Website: lowes
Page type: delivery-shipping
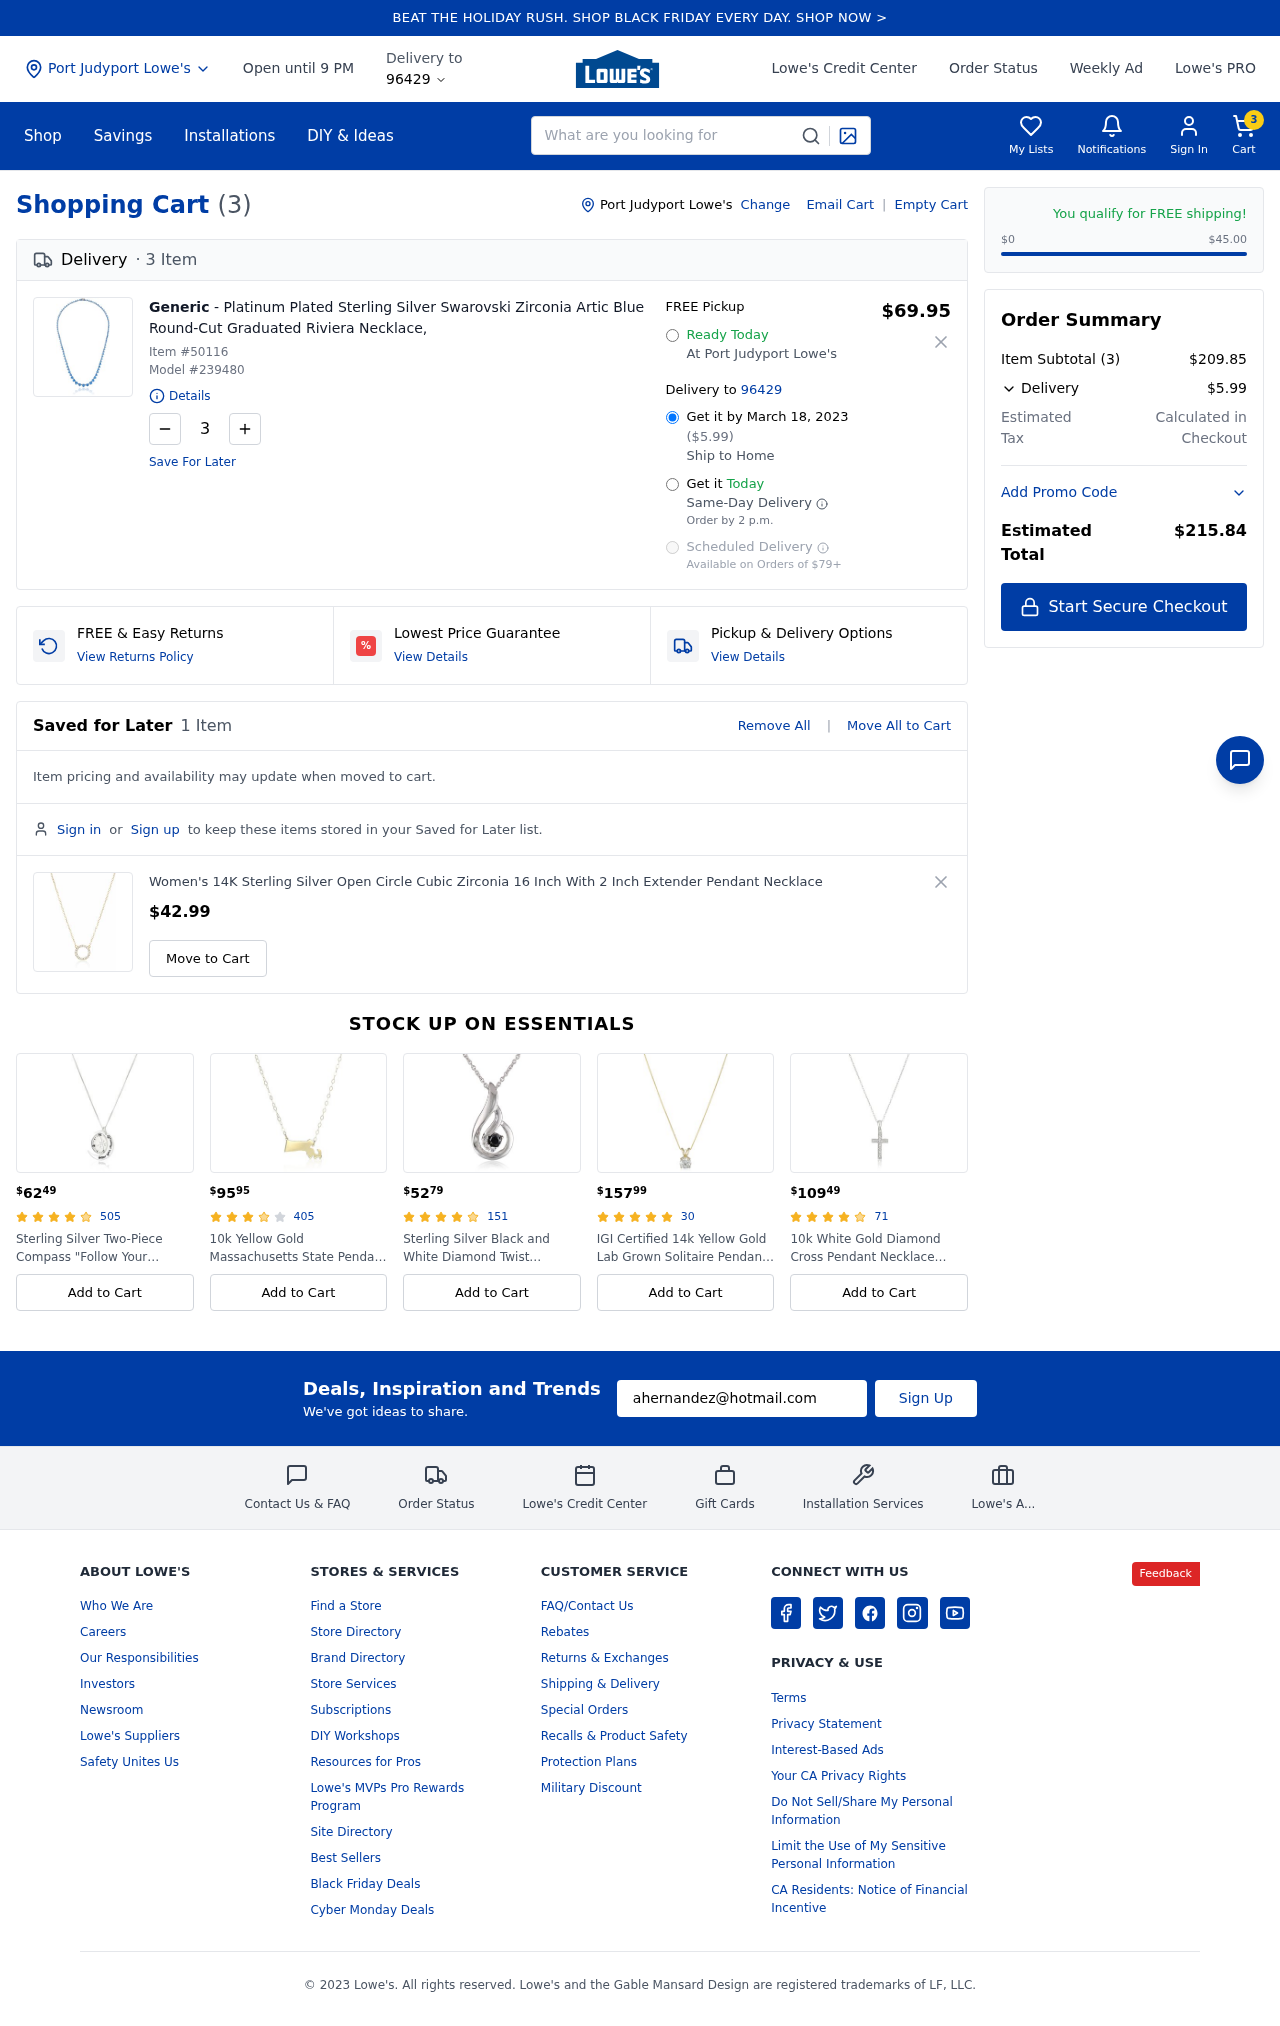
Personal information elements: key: PII_CITY
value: Port Judyport
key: PII_EMAIL
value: ahernandez@hotmail.com
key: PII_POSTCODE
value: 96429
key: PII_CITY2
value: Port Judyport
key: PII_CITY3
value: Port Judyport
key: PII_POSTCODE_FULL
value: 96429
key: PII_POSTCODE_NUMERIC
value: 96429
Product elements: key: PRODUCT1_BRAND
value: Generic
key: PRODUCT1_NAME
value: Platinum Plated Sterling Silver Swarovski Zirconia Artic Blue Round-Cut Graduated Riviera Necklace,
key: PRODUCT1_PRICE
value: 69.95
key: PRODUCT1_QUANTITY
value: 3
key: PRODUCT2_NAME
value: Women's 14K Sterling Silver Open Circle Cubic Zirconia 16 Inch With 2 Inch Extender Pendant Necklace
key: PRODUCT2_PRICE
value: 42.99
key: PRODUCT1_ITEM_NUMBER
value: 50116
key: PRODUCT1_MODEL_NUMBER
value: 239480
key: PRODUCT3_PRICE
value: $6249
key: PRODUCT3_NUM_RATINGS
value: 505
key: PRODUCT3_NAME
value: Sterling Silver Two-Piece Compass "Follow Your Dreams" Pendant Necklace, 18"
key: PRODUCT4_PRICE
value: $9595
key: PRODUCT4_NUM_RATINGS
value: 405
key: PRODUCT4_NAME
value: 10k Yellow Gold Massachusetts State Pendant Necklace, 16"+2" Extender
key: PRODUCT5_PRICE
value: $5279
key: PRODUCT5_NUM_RATINGS
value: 151
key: PRODUCT5_NAME
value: Sterling Silver Black and White Diamond Twist Pendant Necklace (1/5 cttw, I-J Color, I2-I3 Clarity),
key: PRODUCT6_PRICE
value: $15799
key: PRODUCT6_NUM_RATINGS
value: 30
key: PRODUCT6_NAME
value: IGI Certified 14k Yellow Gold Lab Grown Solitaire Pendant Necklace (1cttw, I-J Color, SI1-SI2 Clarit
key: PRODUCT7_PRICE
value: $10949
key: PRODUCT7_NUM_RATINGS
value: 71
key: PRODUCT7_NAME
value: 10k White Gold Diamond Cross Pendant Necklace (1/10 cttw, I-J Color, I2-I3 Clarity), 18''
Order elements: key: ORDER_NUM_ITEMS
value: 3
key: ORDER_DELIVERY_DATE
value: March 18, 2023
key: ORDER_SHIPPING_COST
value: $5.99
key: ORDER_SUBTOTAL
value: $209.85
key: ORDER_TOTAL
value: $215.84
Search elements: key: HEADER_SEARCH
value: What are you looking for